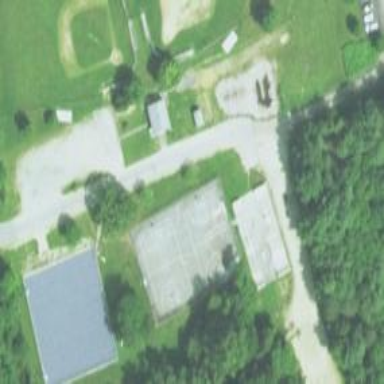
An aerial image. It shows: Basketball court located in leisure land pitch.